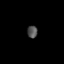
Tissue: lung
Cell type: Epithelial cells
Senescence score: 0.2241
Nuclear area (px): 124
Mean DAPI intensity: 79.798